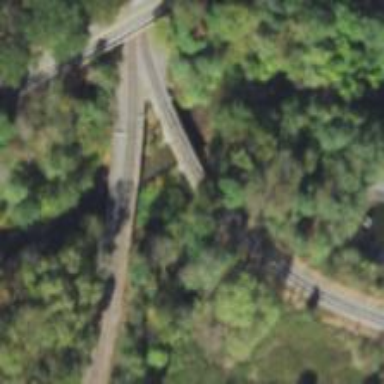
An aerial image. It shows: Bridge for railway spur.